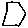
Label: hexagon